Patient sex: F
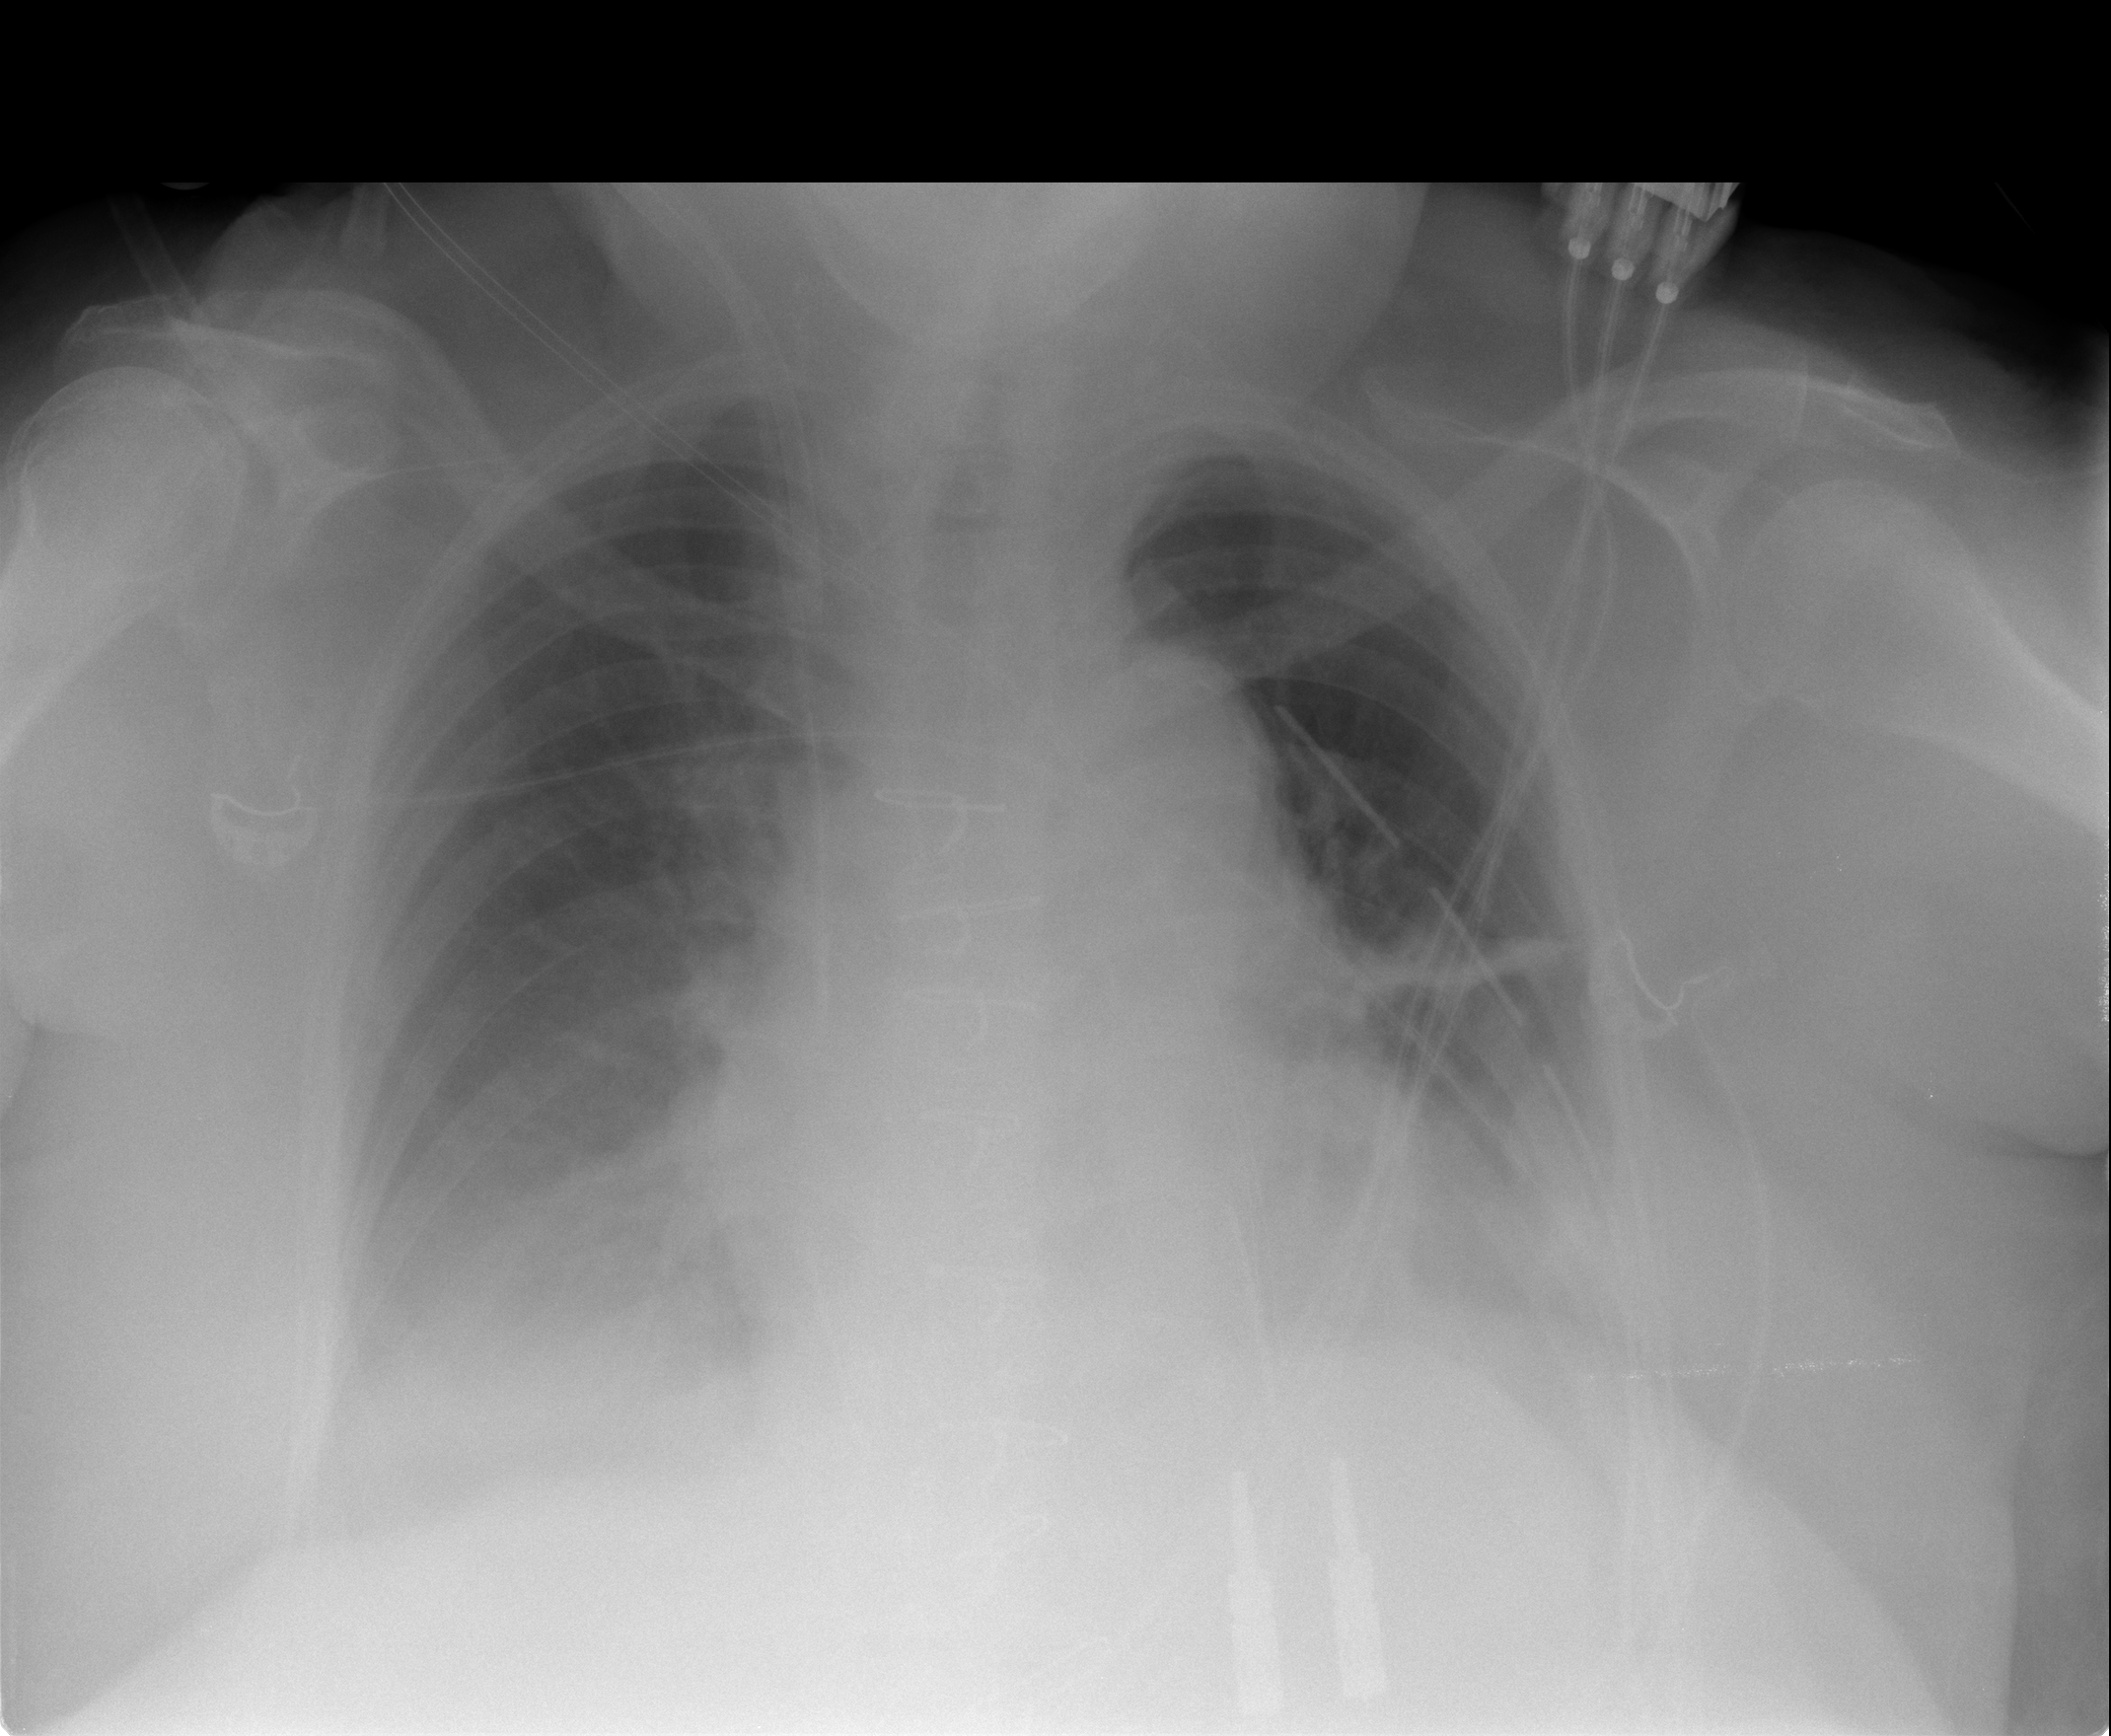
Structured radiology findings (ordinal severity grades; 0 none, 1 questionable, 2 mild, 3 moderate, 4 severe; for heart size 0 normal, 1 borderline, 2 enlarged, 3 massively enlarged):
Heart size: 2
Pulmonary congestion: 2
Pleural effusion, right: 2
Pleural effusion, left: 2
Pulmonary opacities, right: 1
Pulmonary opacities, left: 0
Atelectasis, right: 2
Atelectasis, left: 2